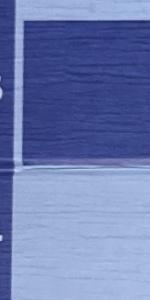
Label: Empty